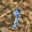
Label: 9